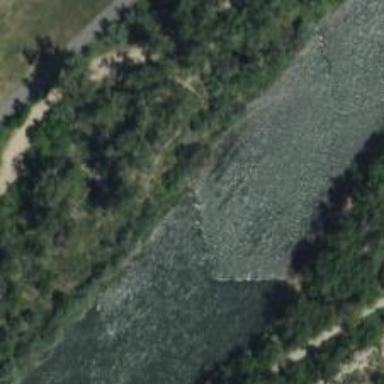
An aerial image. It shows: Weir along the waterway.